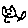
Label: cat